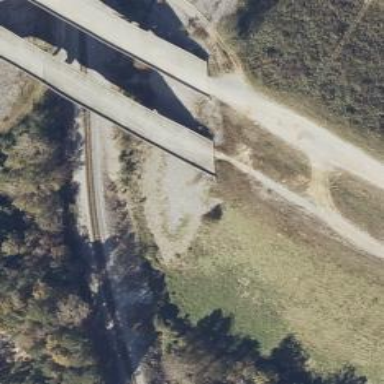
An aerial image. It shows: Bridge.